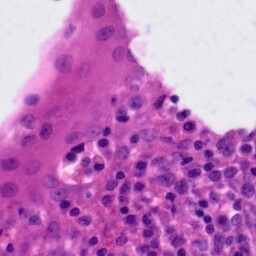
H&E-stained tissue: Tonsil